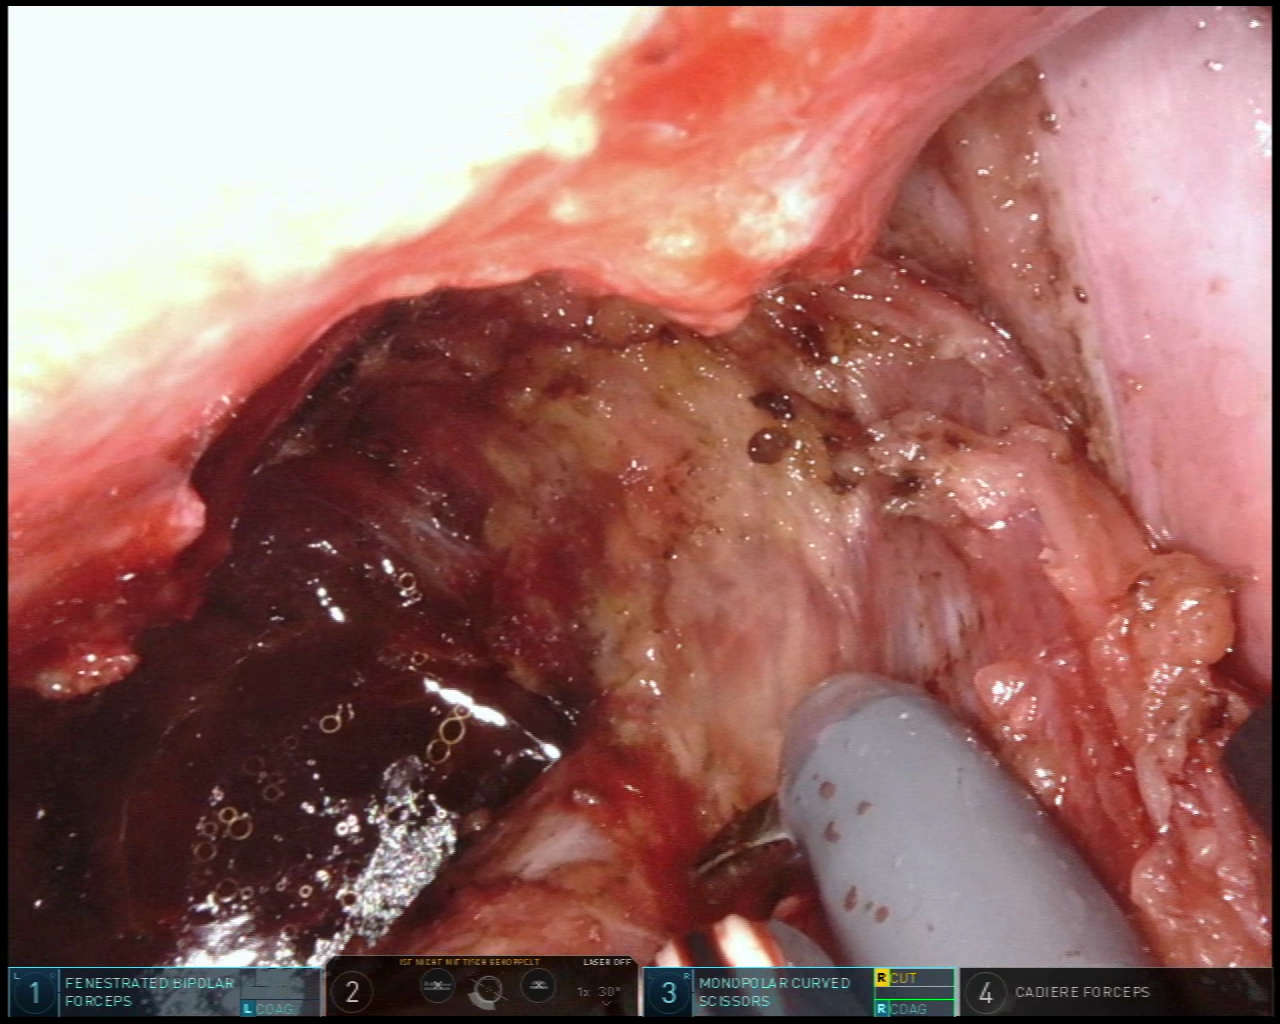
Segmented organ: vesicular_glands
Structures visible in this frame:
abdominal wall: no
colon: no
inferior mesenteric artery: no
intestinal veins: no
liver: no
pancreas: no
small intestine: no
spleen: no
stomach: no
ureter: no
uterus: no
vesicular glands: yes